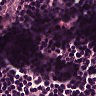
Metastatic tissue present: no